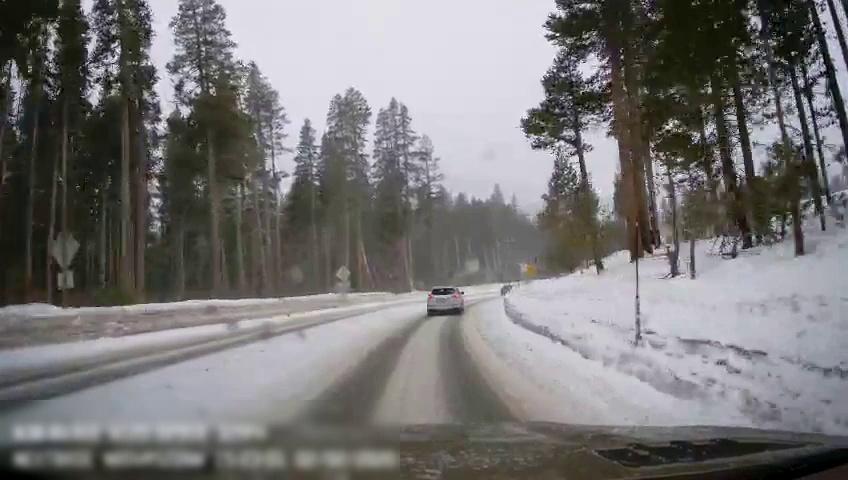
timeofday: Day
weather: Snowy
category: Drivable Space
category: Vehicles | SUV
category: Traffic | Signs
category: Traffic | Signs
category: Traffic | Signs